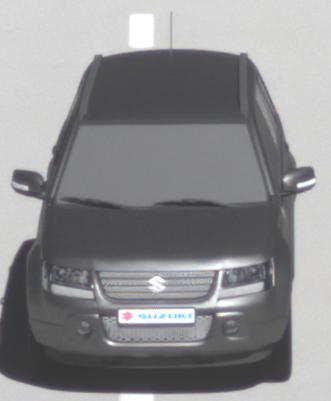
Make: Suzuki
Model: Grand Vitara
Detailed model: Gen. 1 JT
Model produced from: 2009
Model produced until: 2012
Doors: 5
Color: gray
Road condition: dry road
Daytime: midday
Contrast: high contrast